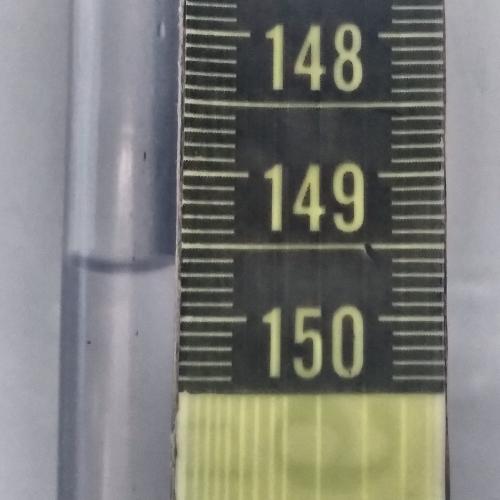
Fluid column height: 149.7 cm